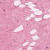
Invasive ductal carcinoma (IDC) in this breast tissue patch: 0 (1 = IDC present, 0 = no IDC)